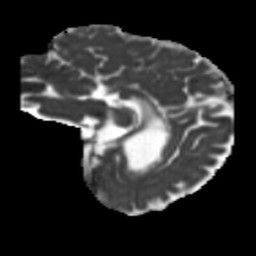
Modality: MD
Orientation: sagittal
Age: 46
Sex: male
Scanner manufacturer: siemens
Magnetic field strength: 3 T
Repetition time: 5.25 s
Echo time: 0.08 s